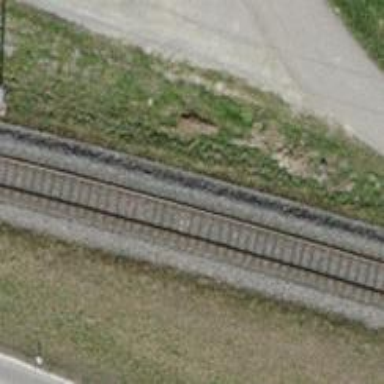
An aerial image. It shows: Single railway track with electrification through contact line.